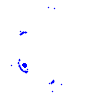
Particle: electron